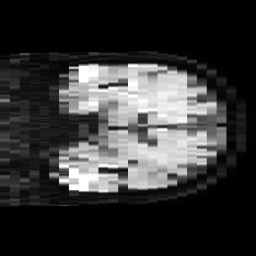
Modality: TRACE
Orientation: coronal
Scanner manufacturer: philips
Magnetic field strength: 3 T
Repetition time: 4.107 s
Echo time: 0.06039 s